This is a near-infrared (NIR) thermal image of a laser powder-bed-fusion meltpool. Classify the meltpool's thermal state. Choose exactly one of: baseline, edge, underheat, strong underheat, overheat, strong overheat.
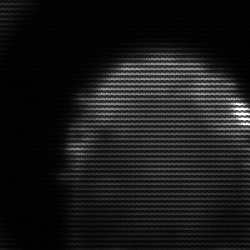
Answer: edge